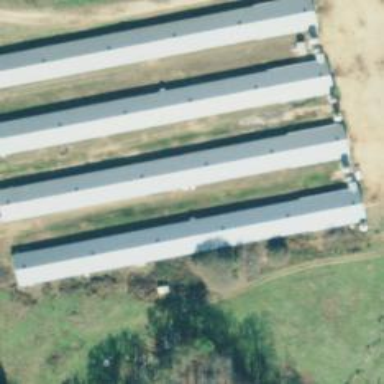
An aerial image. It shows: Poultry house.